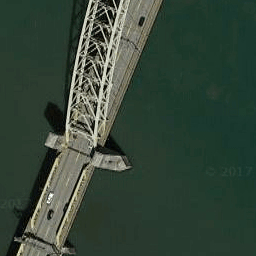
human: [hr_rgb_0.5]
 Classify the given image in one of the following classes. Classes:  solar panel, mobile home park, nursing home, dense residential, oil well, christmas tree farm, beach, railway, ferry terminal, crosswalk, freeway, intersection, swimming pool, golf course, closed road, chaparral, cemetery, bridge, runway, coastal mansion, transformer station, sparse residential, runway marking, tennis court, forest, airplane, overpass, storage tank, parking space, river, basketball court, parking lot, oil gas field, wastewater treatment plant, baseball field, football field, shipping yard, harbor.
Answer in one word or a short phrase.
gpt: bridge